Interaction volume radius: 5 \u00c5
Interaction volume height: 10 \u00c5
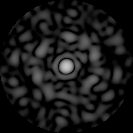
Disorder parameter: 0.7835